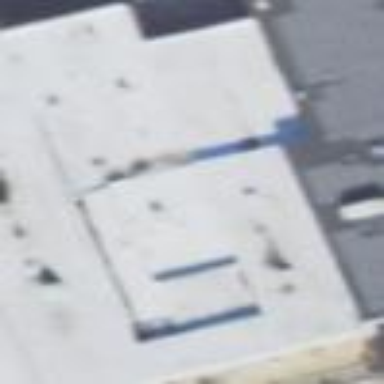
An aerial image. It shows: Commercial building.